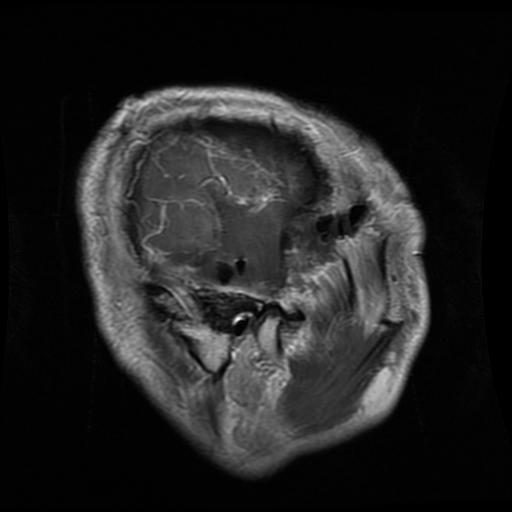
Label: glioma